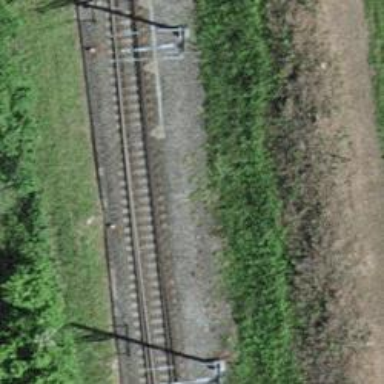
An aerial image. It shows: Railway switch.